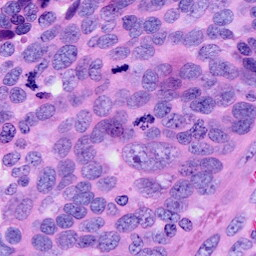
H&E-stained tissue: Ovarian